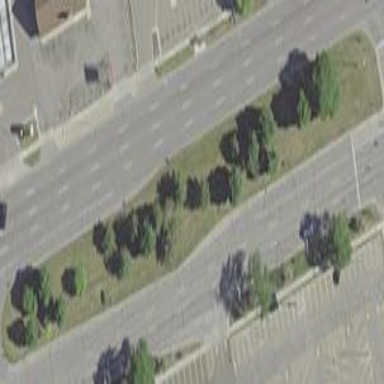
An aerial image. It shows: Island traffic calming feature surrounded by grass.